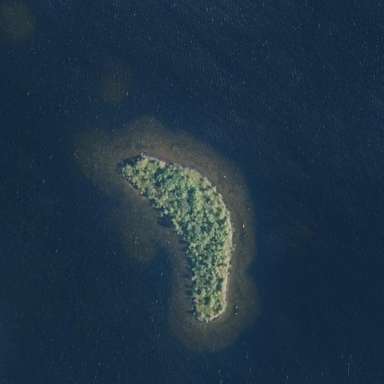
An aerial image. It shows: Islet.